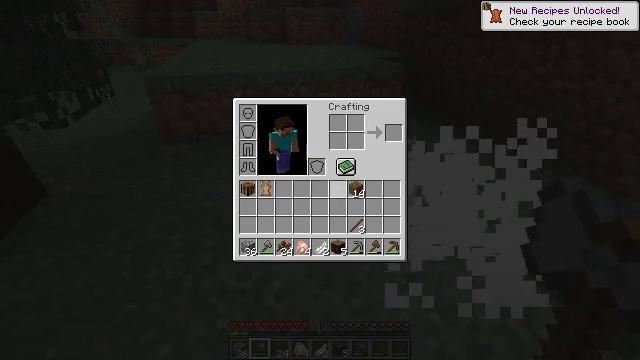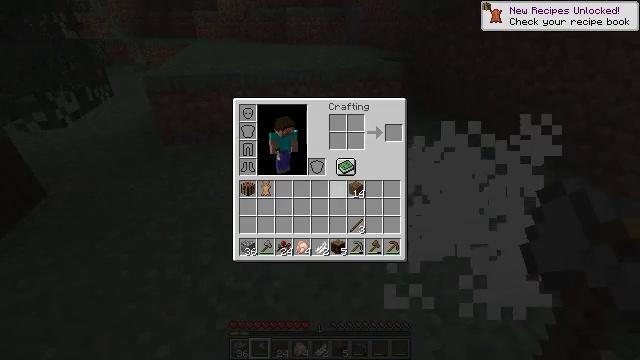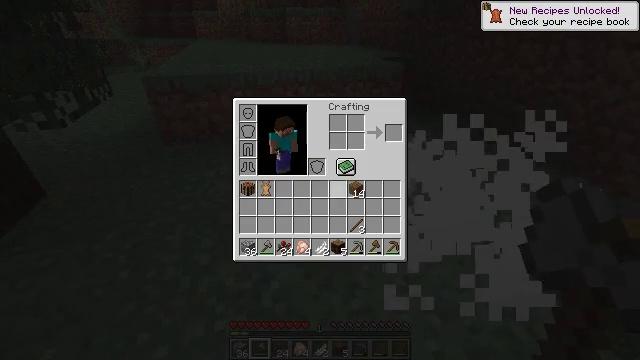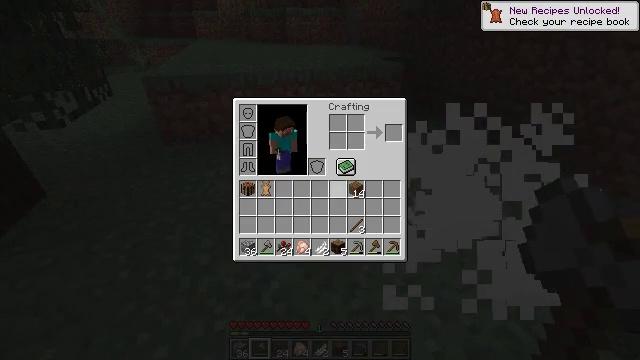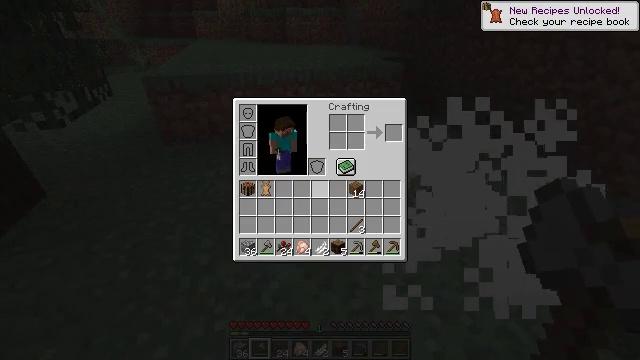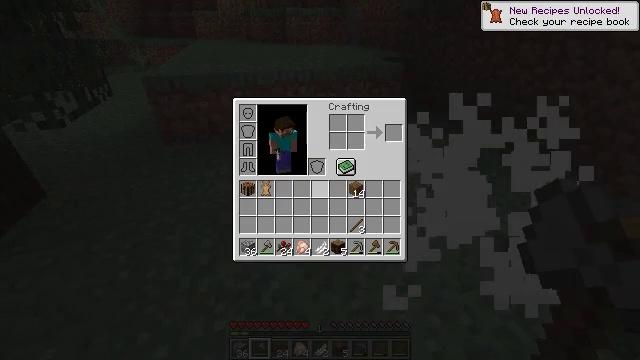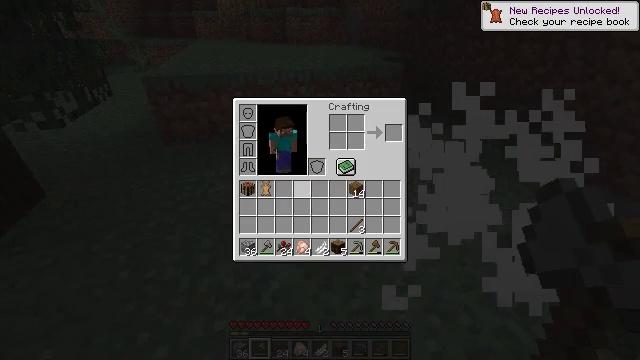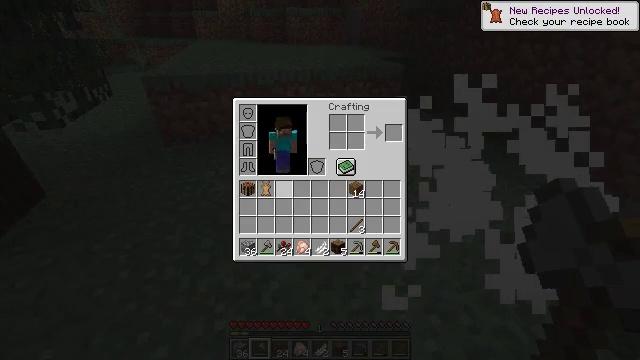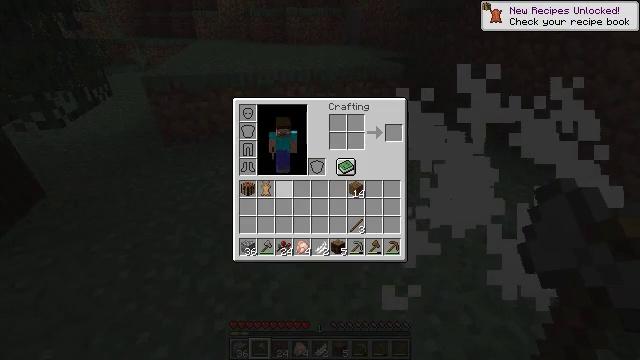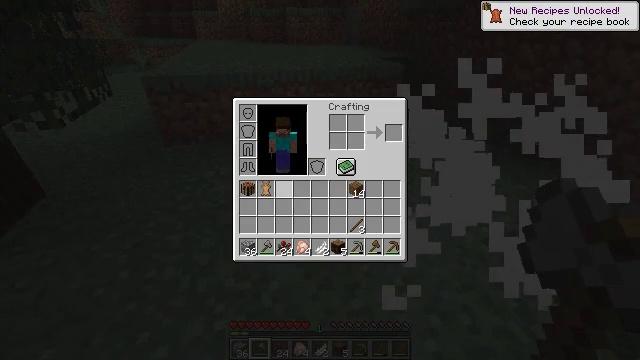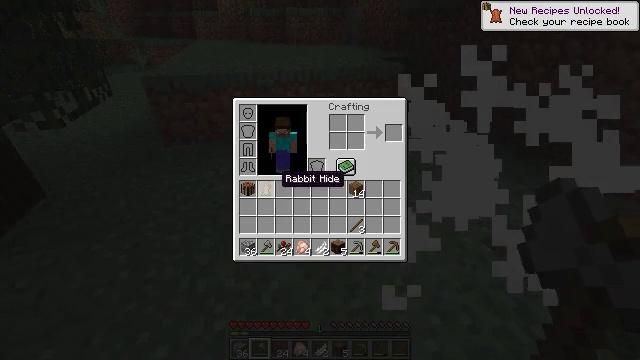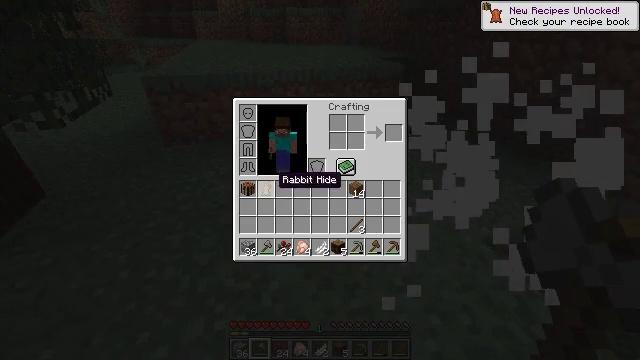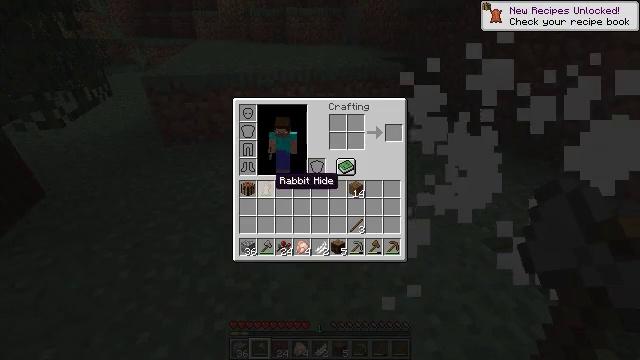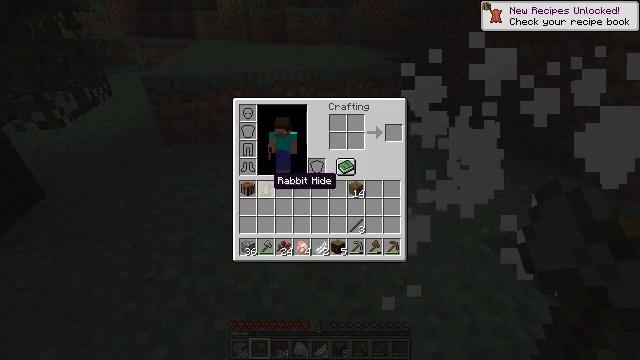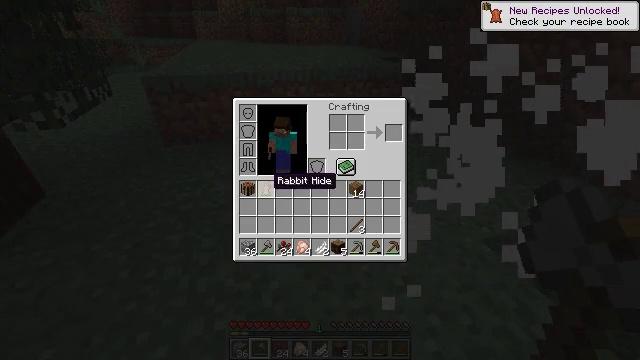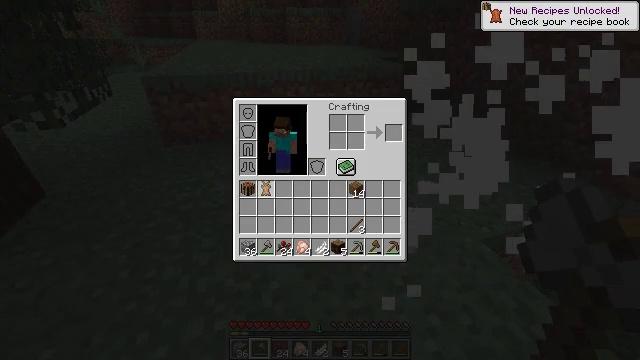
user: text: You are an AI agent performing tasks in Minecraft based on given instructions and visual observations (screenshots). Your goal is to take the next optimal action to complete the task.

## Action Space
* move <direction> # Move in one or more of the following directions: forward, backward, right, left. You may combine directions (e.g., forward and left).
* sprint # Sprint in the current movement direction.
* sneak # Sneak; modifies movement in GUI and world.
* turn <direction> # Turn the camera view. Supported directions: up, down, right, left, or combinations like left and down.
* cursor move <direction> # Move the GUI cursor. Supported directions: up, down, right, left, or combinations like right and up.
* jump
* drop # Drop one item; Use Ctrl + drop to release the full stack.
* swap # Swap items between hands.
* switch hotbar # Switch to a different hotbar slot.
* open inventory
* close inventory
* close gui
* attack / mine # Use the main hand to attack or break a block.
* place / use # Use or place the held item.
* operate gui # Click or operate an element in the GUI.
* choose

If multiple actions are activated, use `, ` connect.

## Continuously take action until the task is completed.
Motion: motion action
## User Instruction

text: Remove a rabbit hide from the inventory.
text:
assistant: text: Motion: no_op
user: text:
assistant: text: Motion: no_op
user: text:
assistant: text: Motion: no_op
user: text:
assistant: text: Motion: cursor move left
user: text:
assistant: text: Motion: cursor move left
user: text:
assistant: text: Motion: cursor move left
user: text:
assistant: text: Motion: cursor move left
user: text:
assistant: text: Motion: no_op
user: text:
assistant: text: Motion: no_op
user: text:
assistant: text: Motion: no_op
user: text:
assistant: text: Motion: no_op
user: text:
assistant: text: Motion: no_op
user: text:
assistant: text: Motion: no_op
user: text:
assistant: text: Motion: no_op
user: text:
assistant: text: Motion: operate gui
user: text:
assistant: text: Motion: operate gui
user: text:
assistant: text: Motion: cursor move right
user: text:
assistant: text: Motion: cursor move right
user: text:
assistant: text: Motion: cursor move right
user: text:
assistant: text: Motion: cursor move right
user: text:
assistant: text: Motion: cursor move right
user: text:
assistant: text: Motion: operate gui
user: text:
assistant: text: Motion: operate gui
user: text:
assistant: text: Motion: operate gui
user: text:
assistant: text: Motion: no_op
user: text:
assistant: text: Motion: no_op
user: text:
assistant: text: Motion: close inventory
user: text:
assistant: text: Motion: close inventory
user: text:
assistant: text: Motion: turn left and up, close inventory
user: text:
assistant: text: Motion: turn left